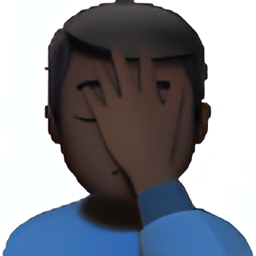
Name: face palm
Emoji: 🤦🏿
Group: People & Body
Sub-group: person-gesture